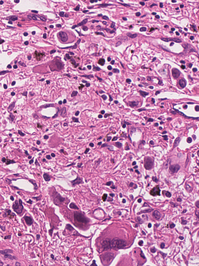
Tumor epithelial tissue: yes
Tumor-associated stroma tissue: yes
Normal tissue: no